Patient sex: M
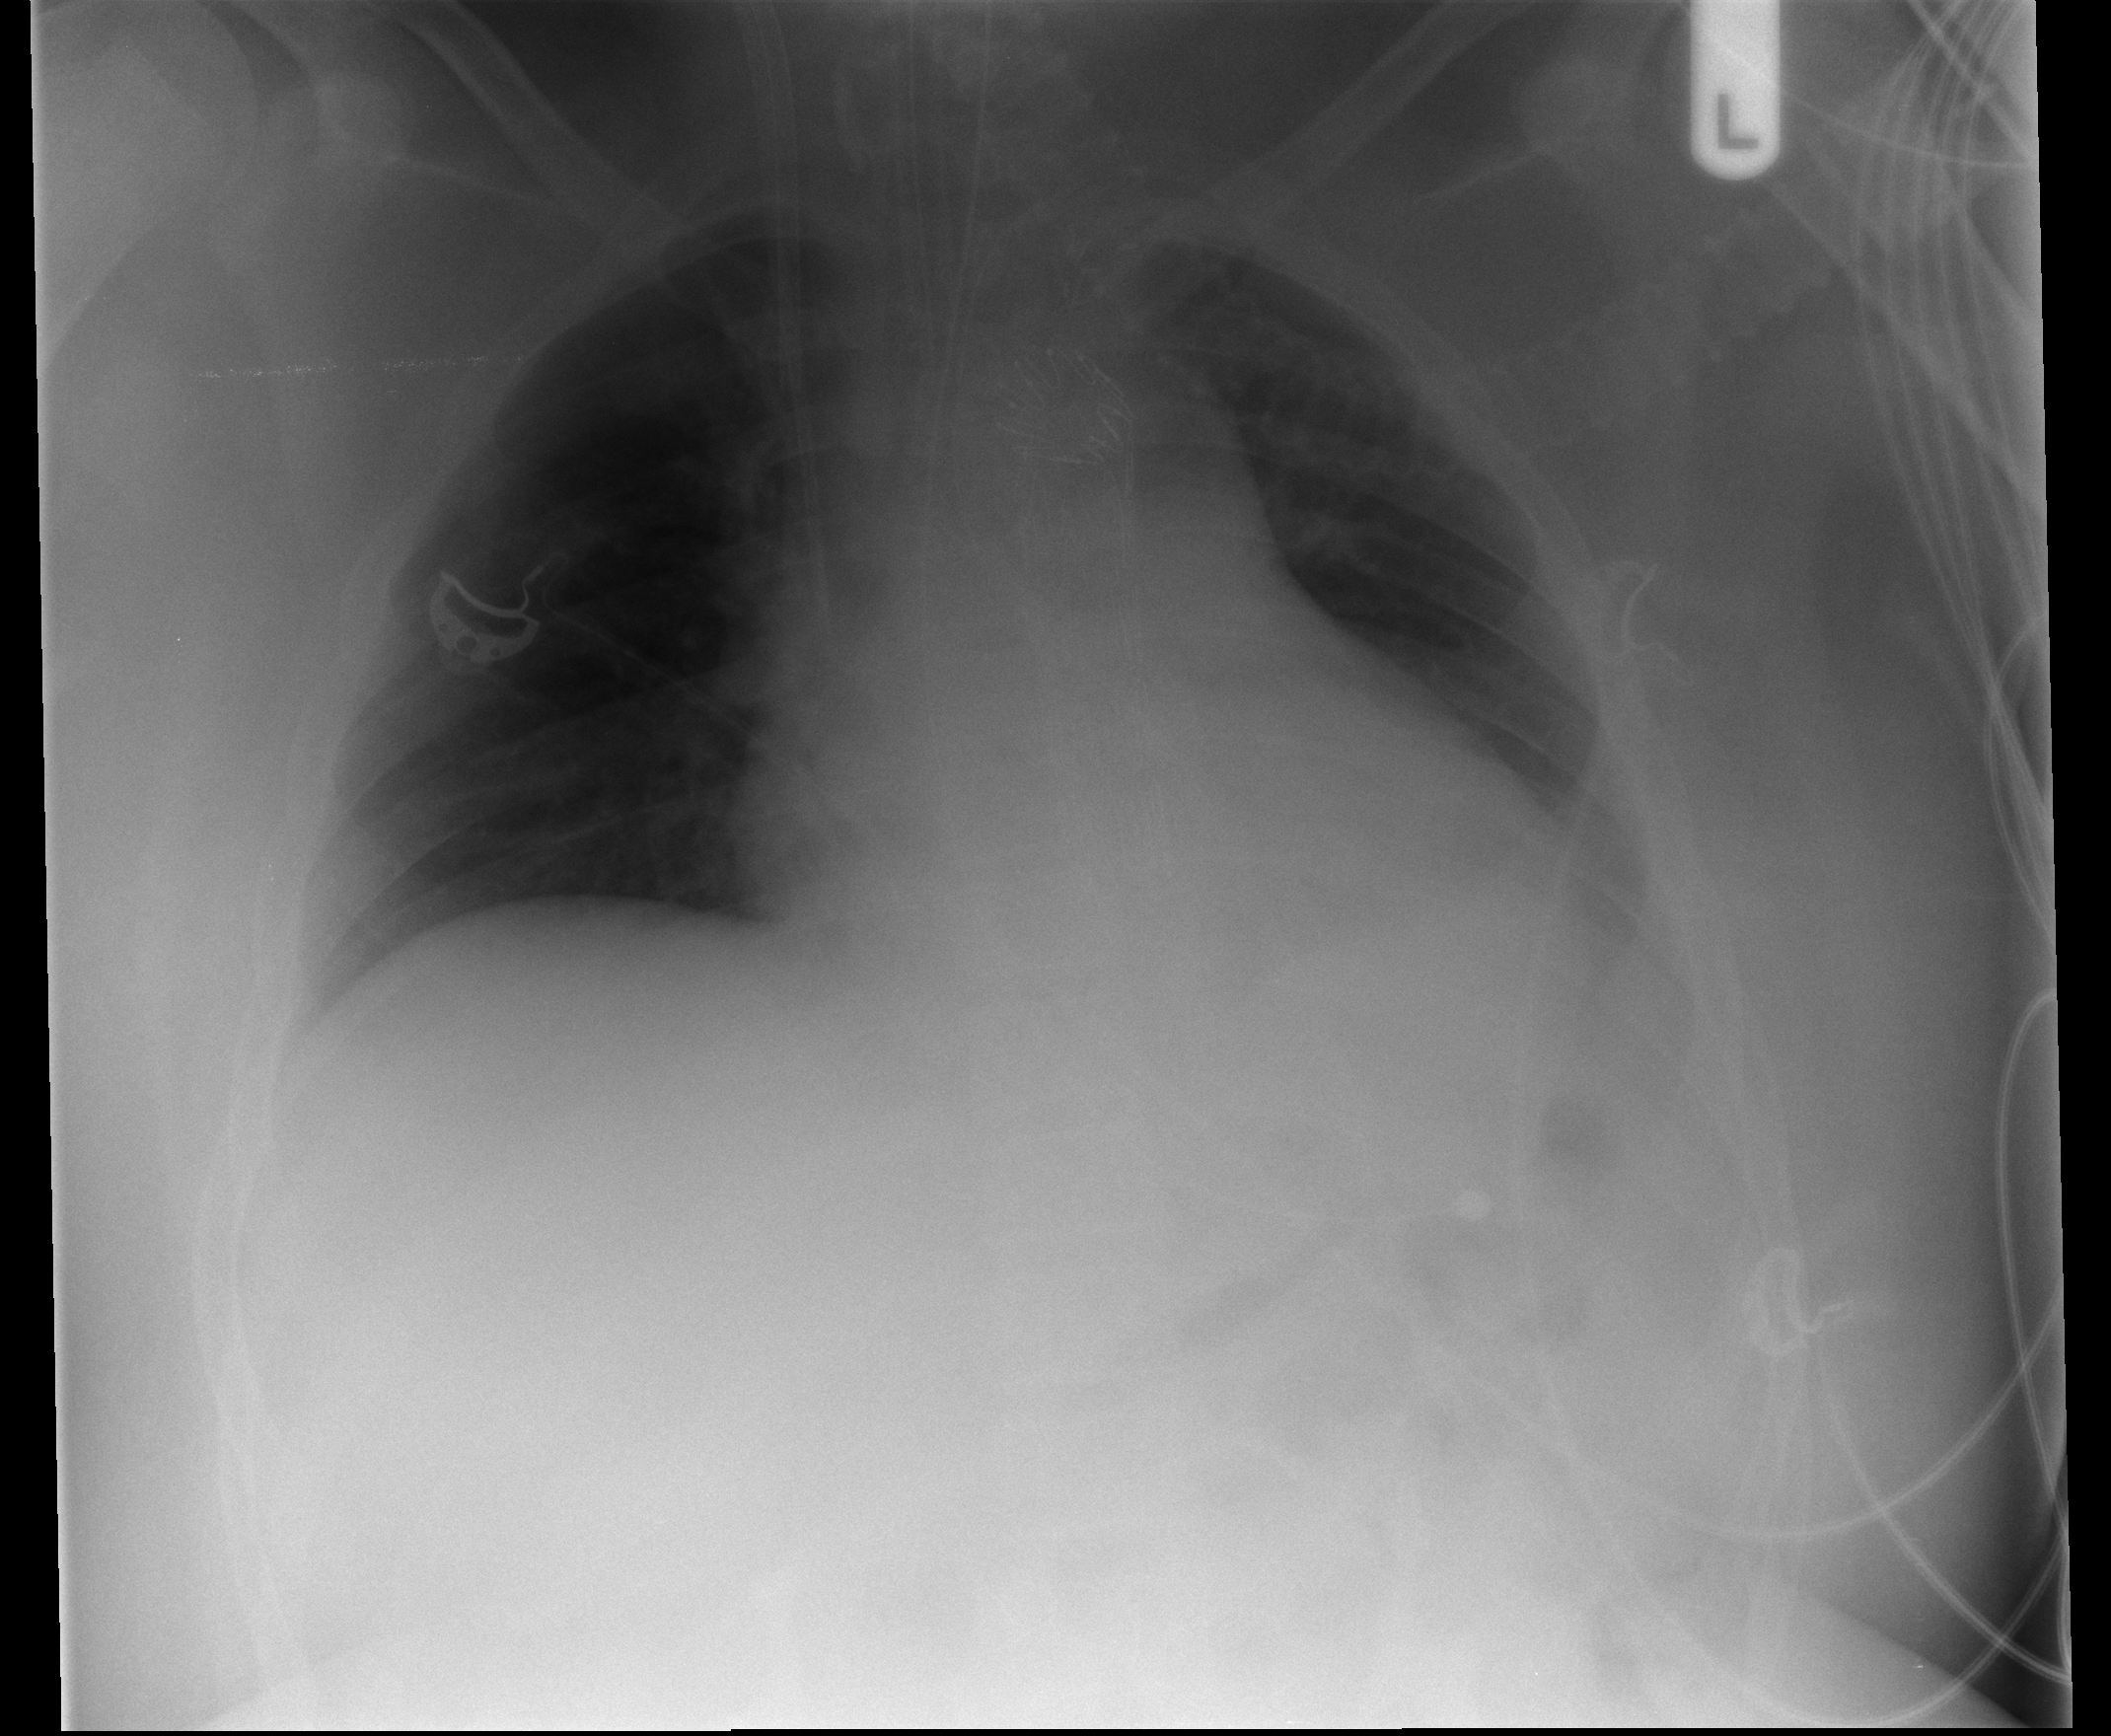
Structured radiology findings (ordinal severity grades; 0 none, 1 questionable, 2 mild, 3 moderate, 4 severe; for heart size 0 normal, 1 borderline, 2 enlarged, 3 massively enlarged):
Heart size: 1
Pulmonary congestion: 0
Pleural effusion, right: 0
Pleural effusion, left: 2
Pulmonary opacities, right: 0
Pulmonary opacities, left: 0
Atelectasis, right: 0
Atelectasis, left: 2